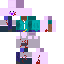
A female skeleton skin with pale skin dressed in a blue hoodie and black pants, featuring a closed mouth.